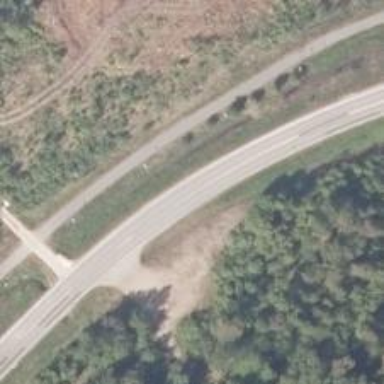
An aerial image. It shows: Secondary road.